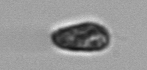
Label: Pseudochattonella_farcimen